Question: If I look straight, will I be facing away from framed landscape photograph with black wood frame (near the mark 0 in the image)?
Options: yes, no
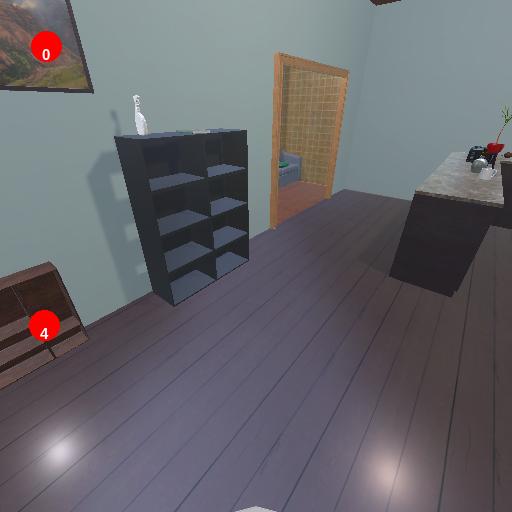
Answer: yes